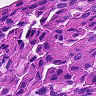
Metastatic tissue present: yes